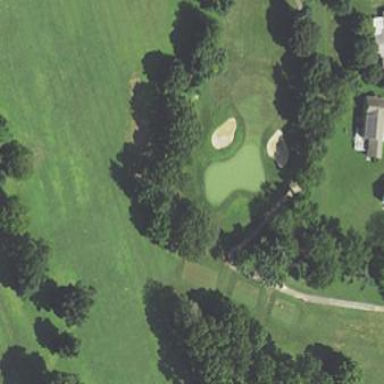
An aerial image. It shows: Grassy area designated for driving range golf.